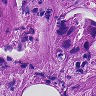
Metastatic tissue present: yes